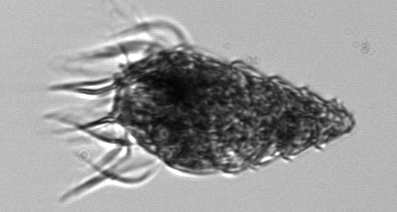
Label: Laboea_strobila